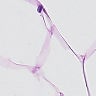
Metastatic tissue present: no